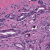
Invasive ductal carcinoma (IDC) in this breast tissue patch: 1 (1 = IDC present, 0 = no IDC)